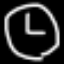
Label: clock